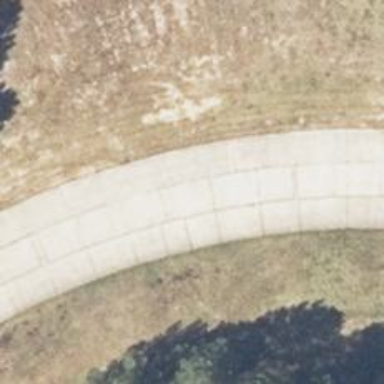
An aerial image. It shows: Service road with concrete surface.